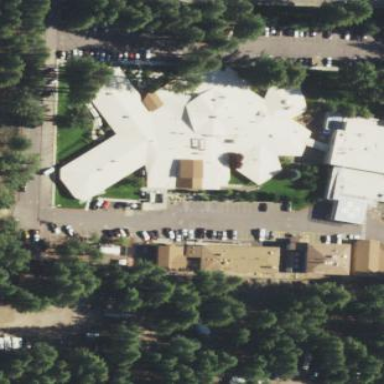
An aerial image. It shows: Hospital building.